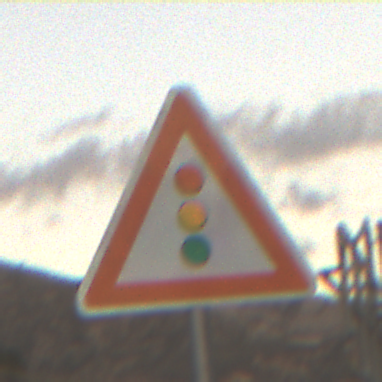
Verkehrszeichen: Lichtzeichenanlage
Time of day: SunriseSunset
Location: Outdoor (RoadRail)
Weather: PartlyCloudy
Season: NotSpecified
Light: Natural